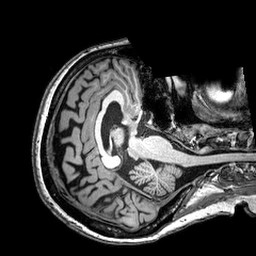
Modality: T1w
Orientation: axial
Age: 73
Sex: female
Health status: healthy
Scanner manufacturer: philips
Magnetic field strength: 3 T